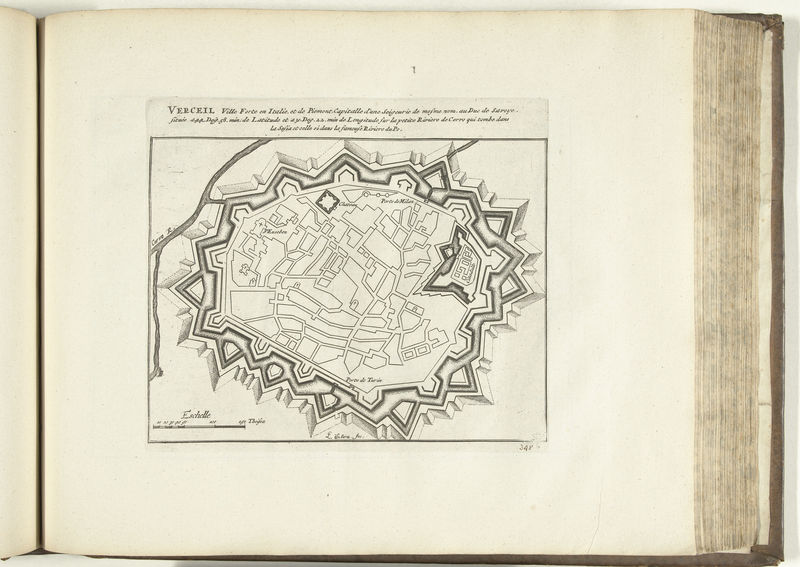
Titel: Plattegrond van Vercelli
Künstler: Laurens Scherm
Standort: Amsterdam
Institution: Rijksmuseum
Schlagwörter: black and white, map, shapes, book, image, labyrinth, caption, captioned